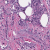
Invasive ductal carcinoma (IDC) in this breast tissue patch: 1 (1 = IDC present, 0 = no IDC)